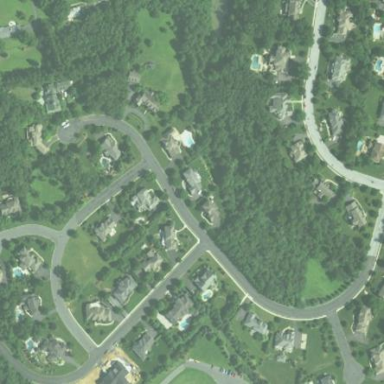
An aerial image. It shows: Single-family residential area.